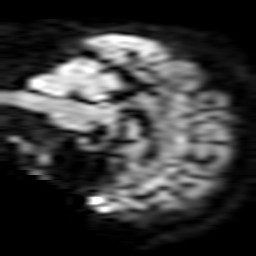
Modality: TRACE
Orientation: sagittal
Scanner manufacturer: philips
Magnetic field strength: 1.5 T
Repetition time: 3.107 s
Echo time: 0.06241 s